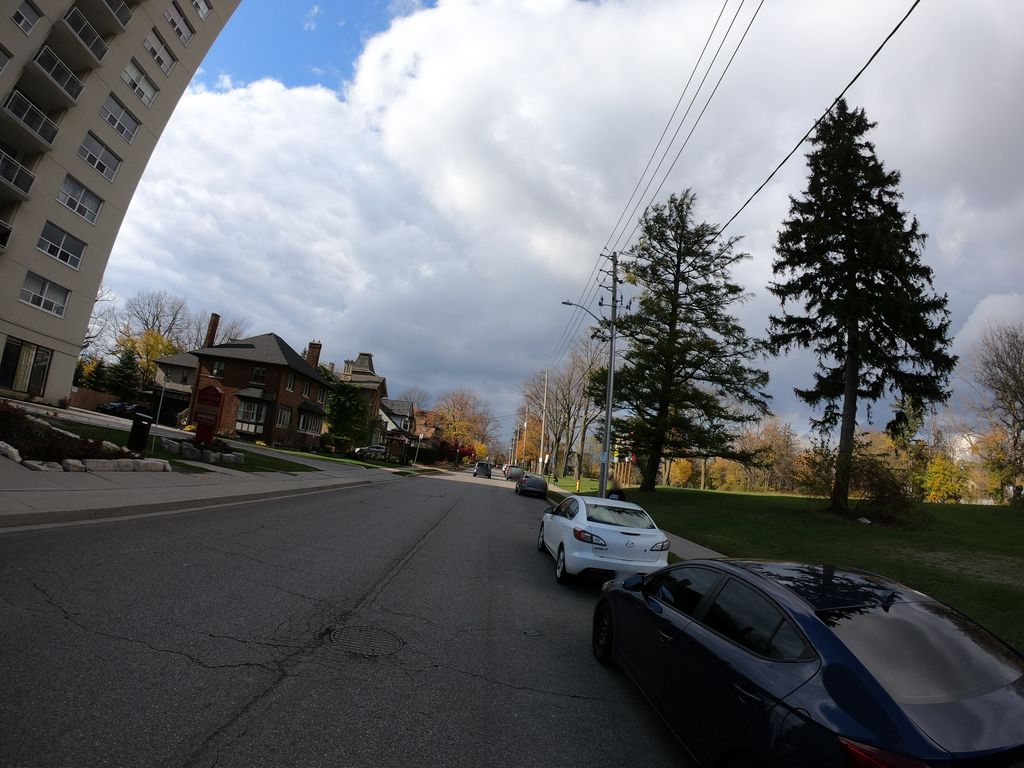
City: kitchener-waterloo